二年级 · 画法几何学
钟表画上时针分针。（6 分）

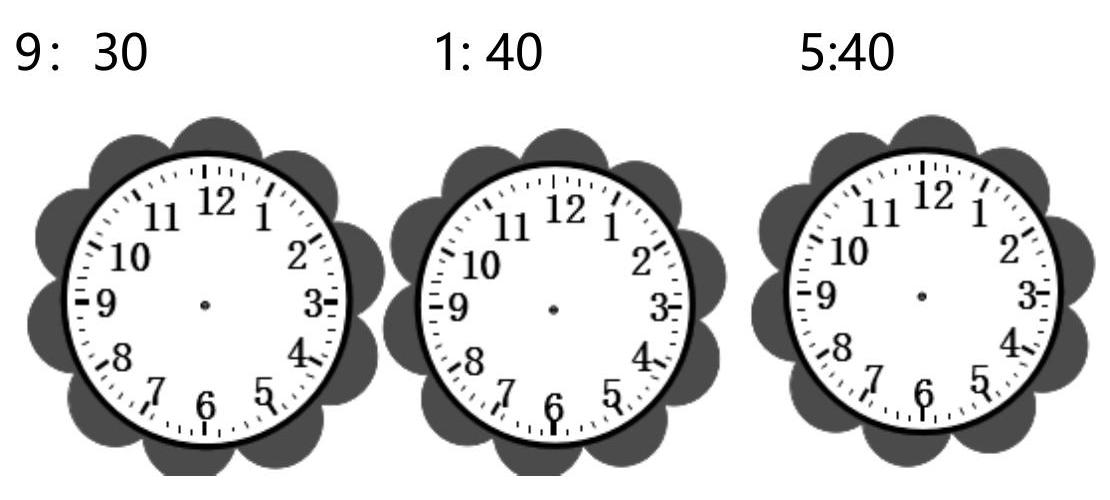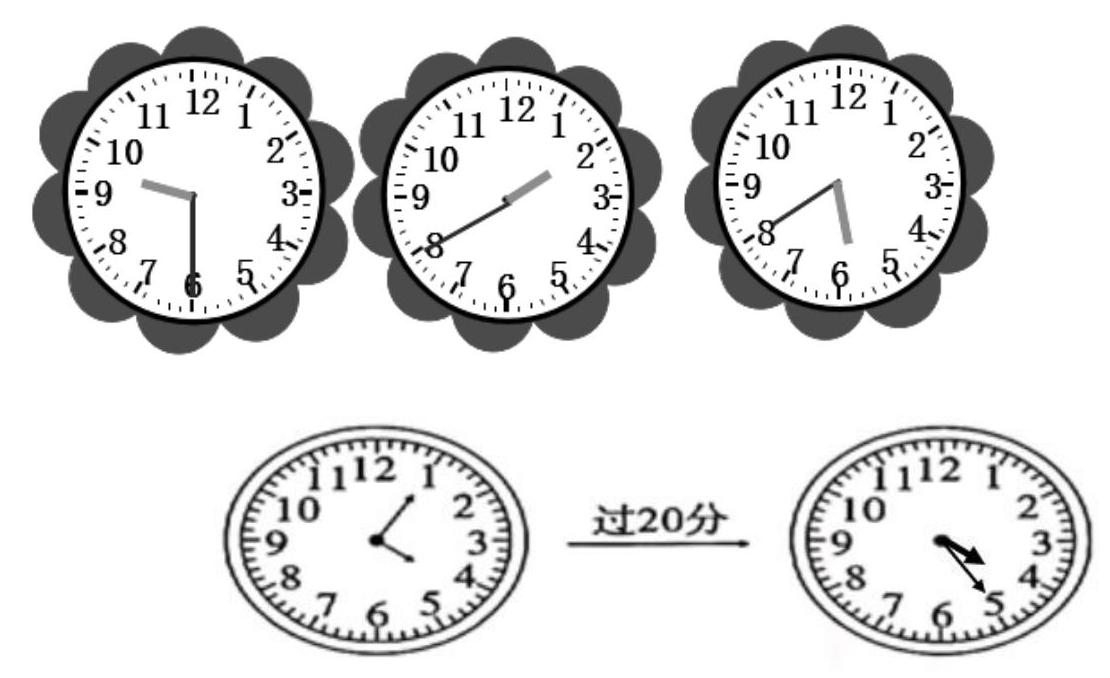
答案: 解:如图所示: